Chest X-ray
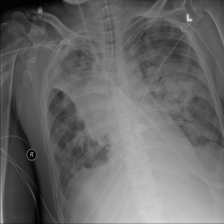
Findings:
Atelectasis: negative
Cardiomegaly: negative
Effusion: negative
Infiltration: positive
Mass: positive
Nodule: negative
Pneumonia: negative
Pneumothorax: negative
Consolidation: negative
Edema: negative
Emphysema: negative
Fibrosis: negative
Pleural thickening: negative
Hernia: negative